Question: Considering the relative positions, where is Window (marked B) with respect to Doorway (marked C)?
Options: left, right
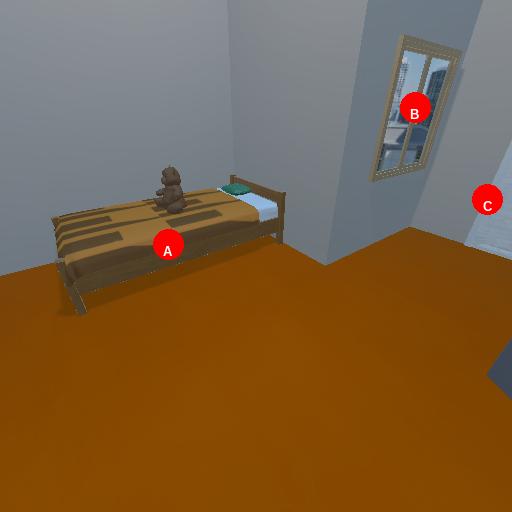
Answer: left